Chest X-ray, PA view. Patient: 52 years old, sex F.
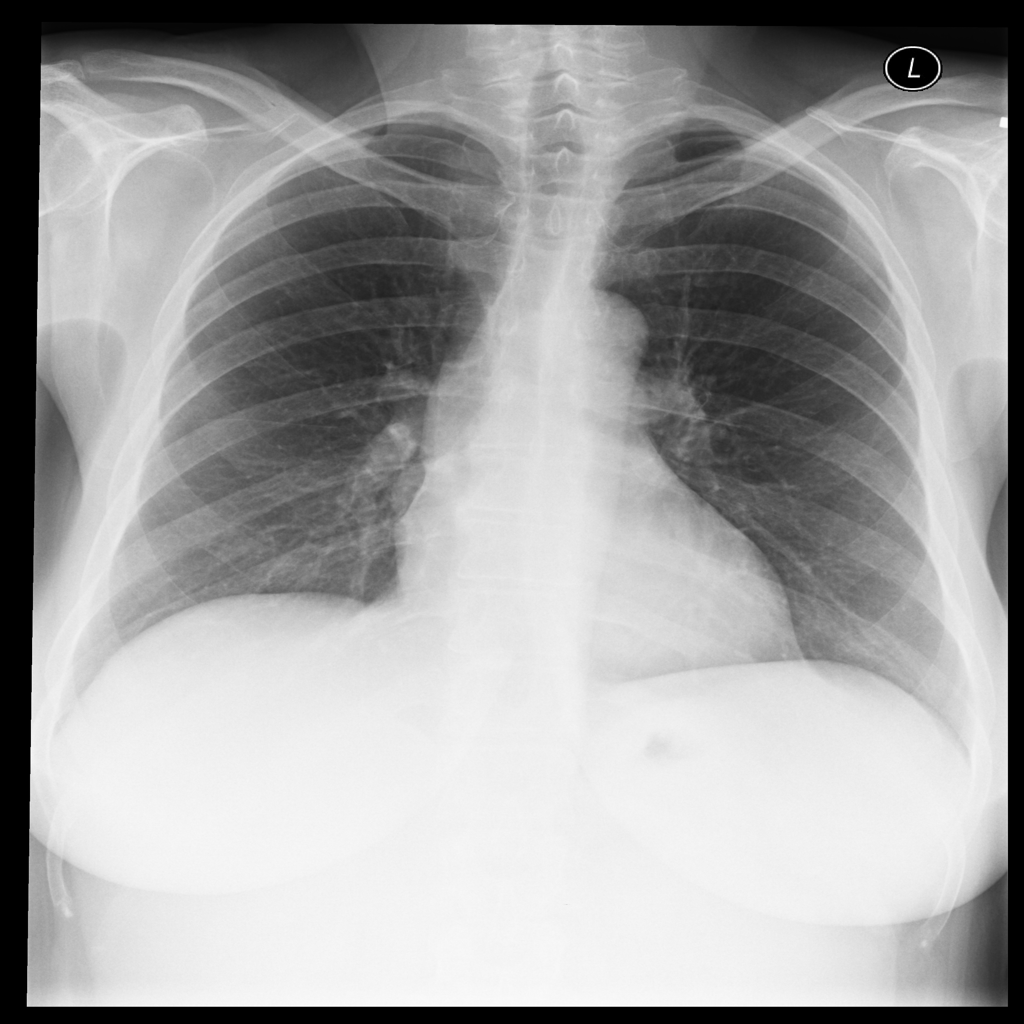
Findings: No Finding